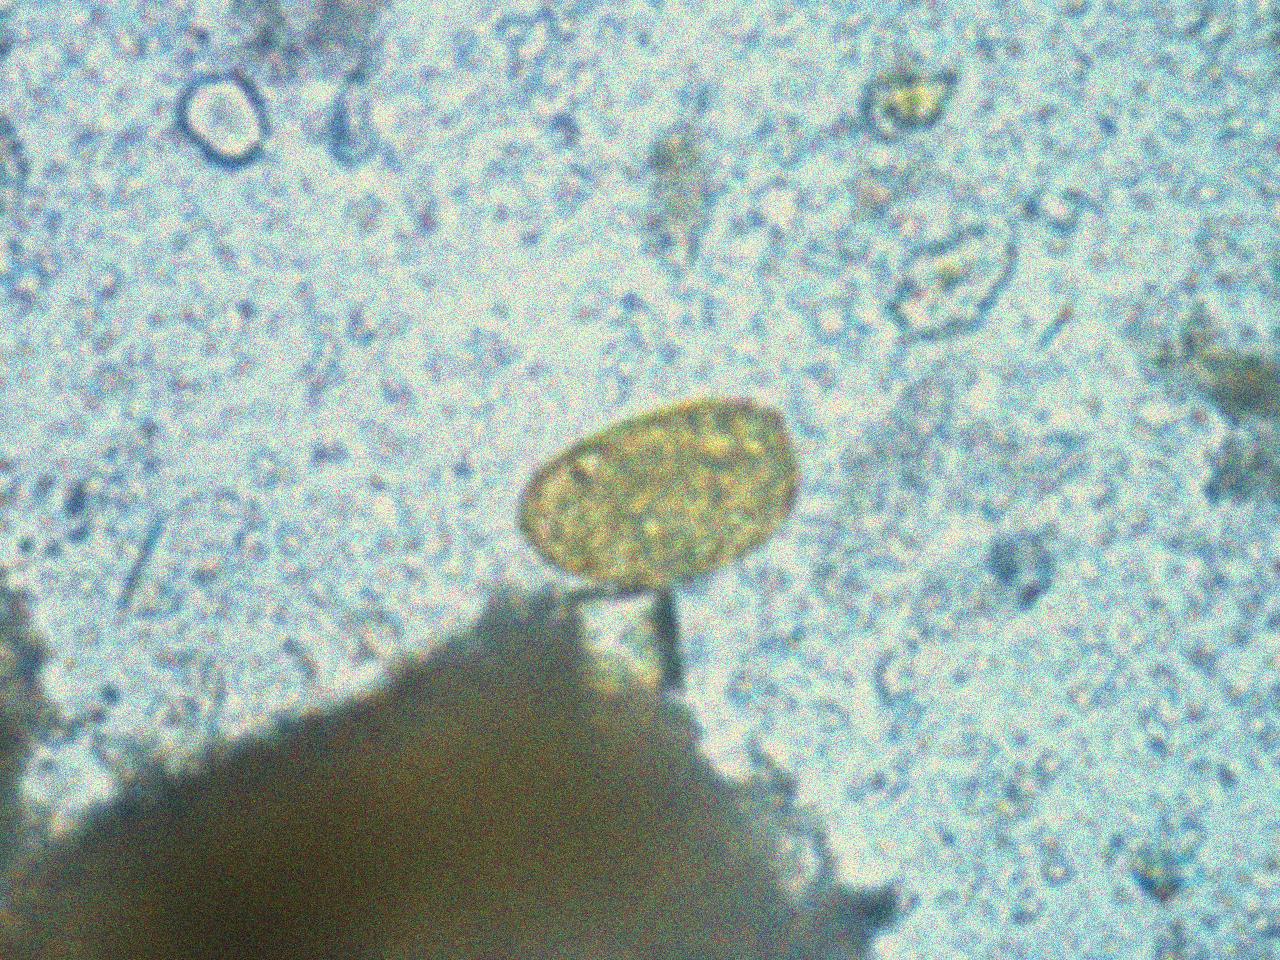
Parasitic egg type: Paragonimus spp